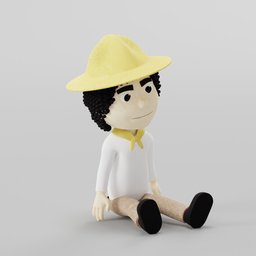
Label: people